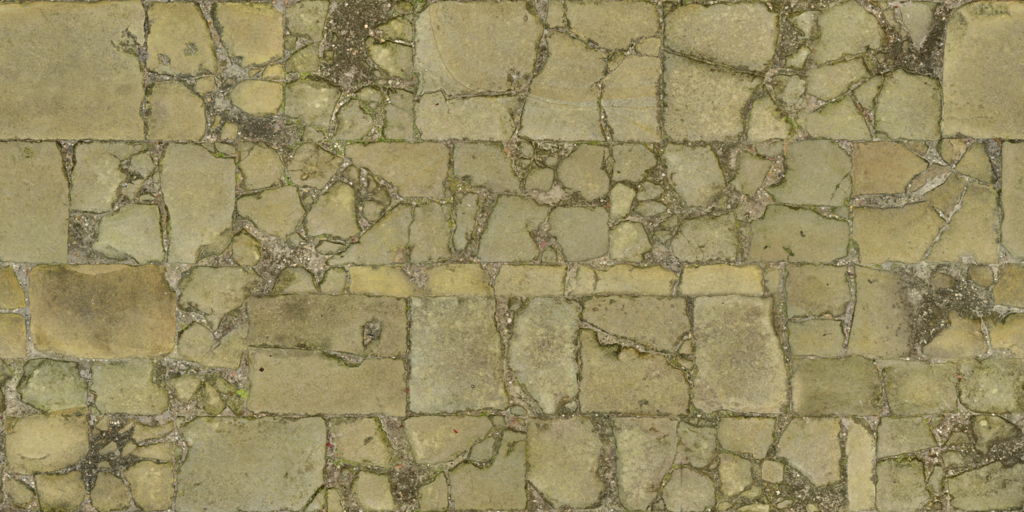
Texture map type: Color